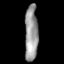
Tissue: skin
Cell type: Epithelial cells
Senescence score: 0.2502
Nuclear area (px): 729
Mean DAPI intensity: 151.811